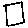
Label: square